Aerial crown-view tile of a tropical tree (Barro Colorado Island, Panama), acquired 20241216:
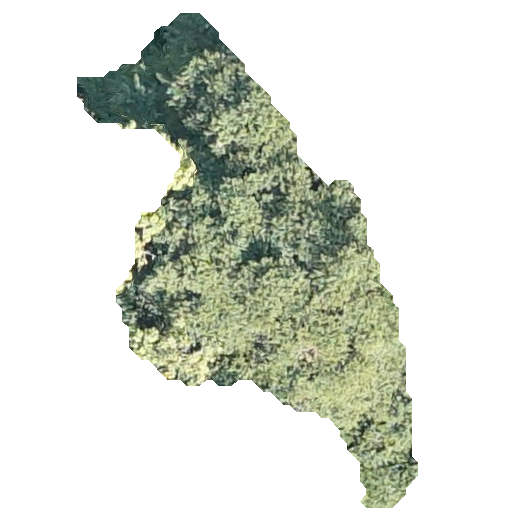
Species: Luehea seemannii
GBIF accepted scientific name: Luehea seemannii
Crown area: 114.891 m²